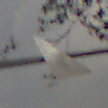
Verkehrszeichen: AmphibienwanderungLinks
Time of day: MorningAfternoon
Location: Outdoor (Suburban)
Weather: PartlyCloudy
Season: NotSpecified
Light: Natural